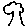
Label: tree